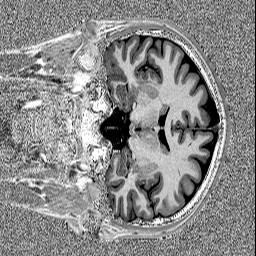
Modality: MP2RAGE
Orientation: coronal
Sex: male